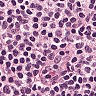
Metastatic tissue present: no